Question: I've a powershell script which runs on server(test-server) and reads the log file of his client(DC1).
- - - Remote Desktop and Remote Assistance are enabled on DC1.'''
Get-EventLog System -ComputerName test-server -Source Microsoft-Windows-Winlogon # WORKS
Get-EventLog System -ComputerName DC1 -Source Microsoft-Windows-Winlogon # DOESN'T WORK
'''
I run this script on test-server. As you see when I read the local log file on test-server it works fine but if I try to read the log file of DC1 remotely I get the error "".

How can I avoid this error and read the log file of DC1 from test-server with using Get-EventLog?
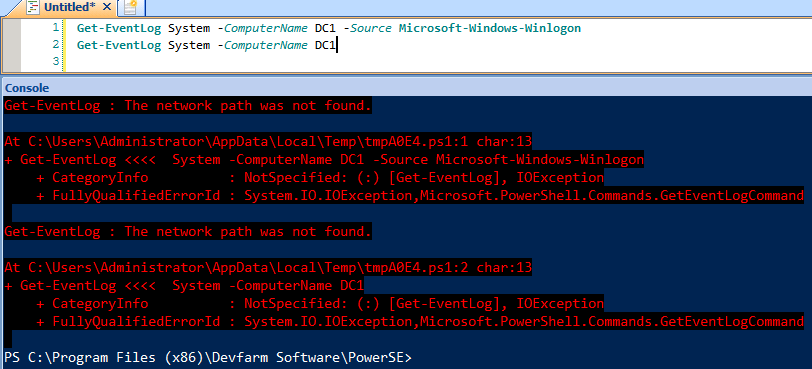
Answer: @Lars Truijens's suggestion solved my issue. But other suggestions are also important to check.
So, here is the checklist if you get this kind of error when you try to get log files remotely:
- - - - 'dir \dc1\c$'- 'Get-Service -ComputerName YOURCOMPUTERNAME'-
Here is the screenshot of this solution: